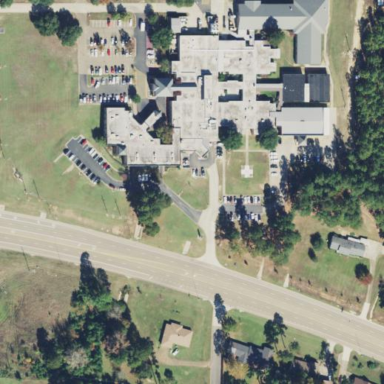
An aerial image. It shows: Healthcare facility identified as hospital.